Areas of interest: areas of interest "Baisheng Factory Building"
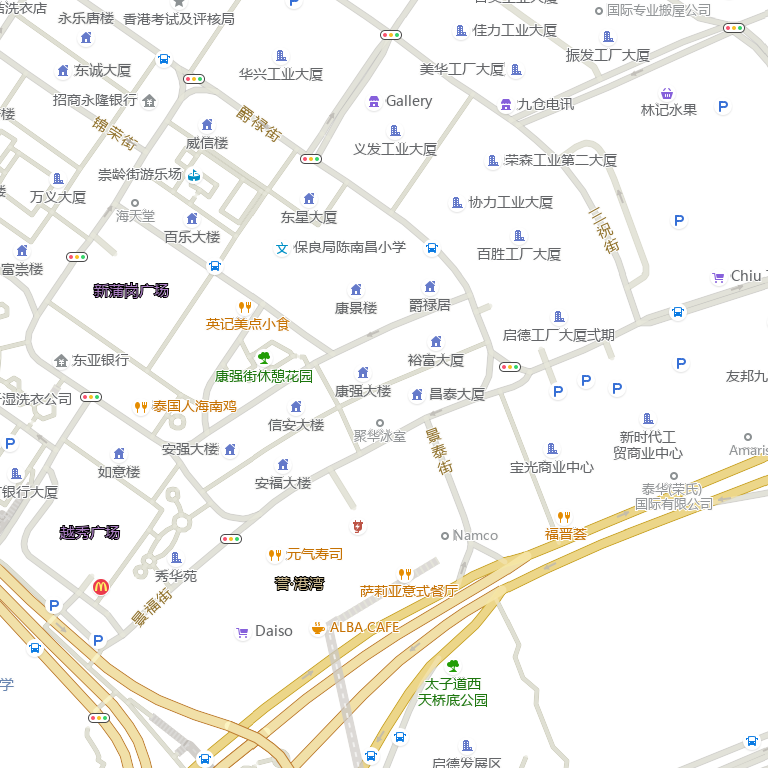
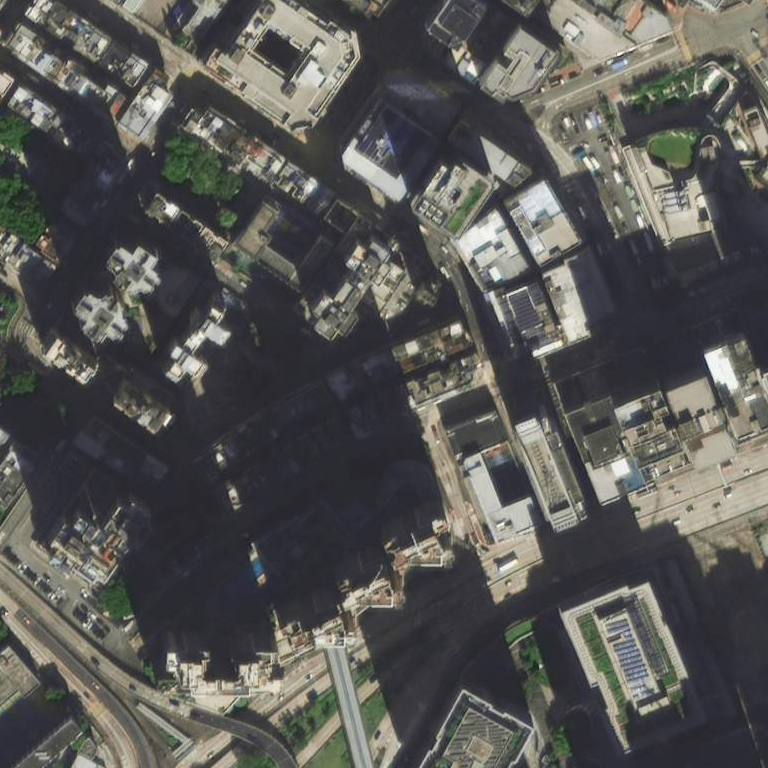